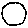
Label: circle